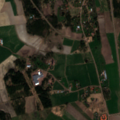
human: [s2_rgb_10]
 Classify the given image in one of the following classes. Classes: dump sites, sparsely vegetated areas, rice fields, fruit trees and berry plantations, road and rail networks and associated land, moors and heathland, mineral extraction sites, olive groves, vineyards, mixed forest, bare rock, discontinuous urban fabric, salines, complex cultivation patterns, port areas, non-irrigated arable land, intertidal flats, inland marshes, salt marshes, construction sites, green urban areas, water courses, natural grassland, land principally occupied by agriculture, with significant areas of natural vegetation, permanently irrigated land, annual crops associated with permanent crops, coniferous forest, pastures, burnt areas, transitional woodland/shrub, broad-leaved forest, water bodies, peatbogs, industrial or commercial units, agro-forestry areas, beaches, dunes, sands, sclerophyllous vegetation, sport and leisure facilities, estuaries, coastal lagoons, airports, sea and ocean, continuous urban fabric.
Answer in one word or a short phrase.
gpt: discontinuous urban fabric, non-irrigated arable land, land principally occupied by agriculture, with significant areas of natural vegetation, mixed forest